Field crop: tomato
Growth stage: 1
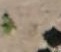
Species: solanum